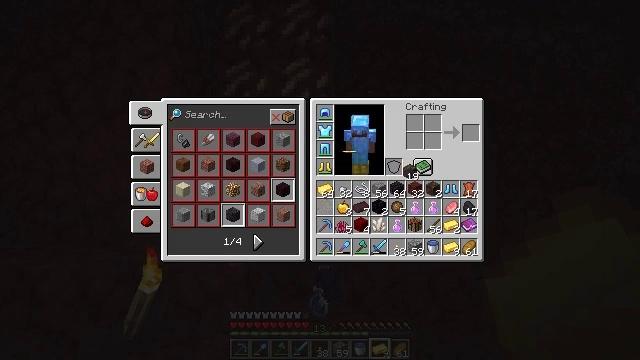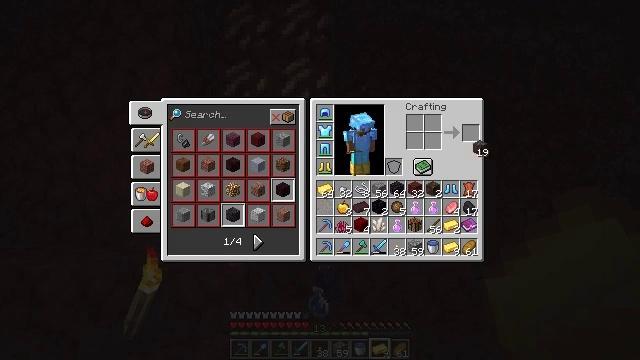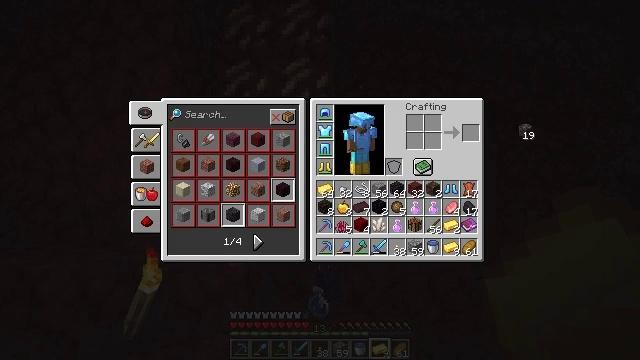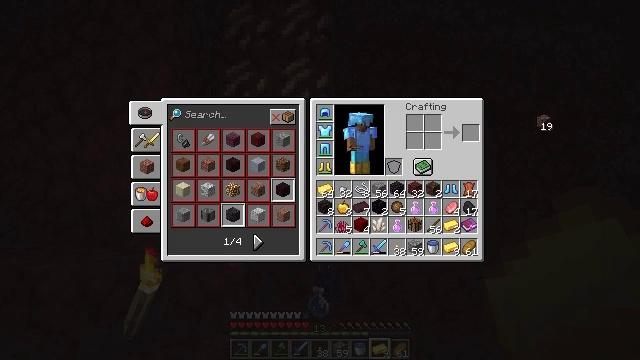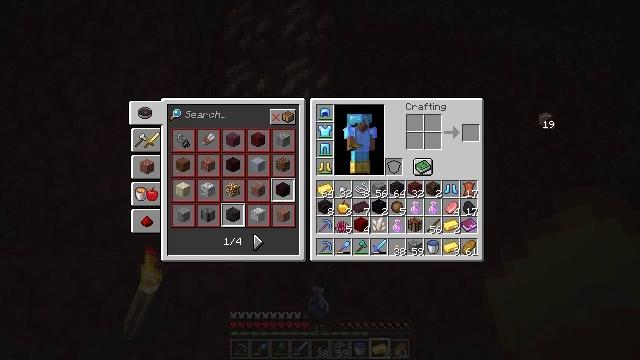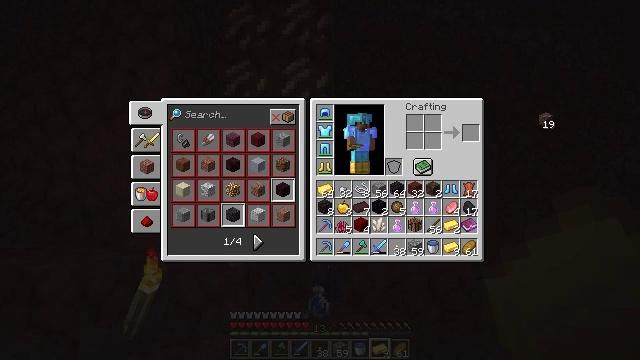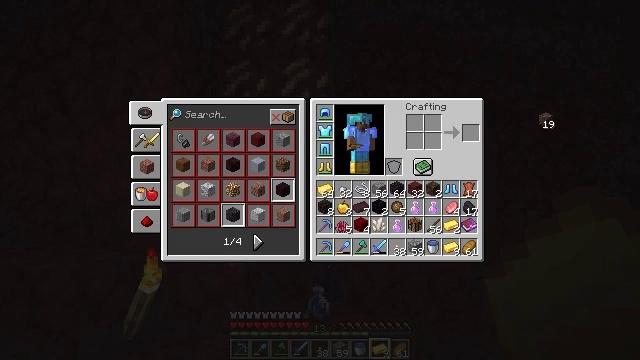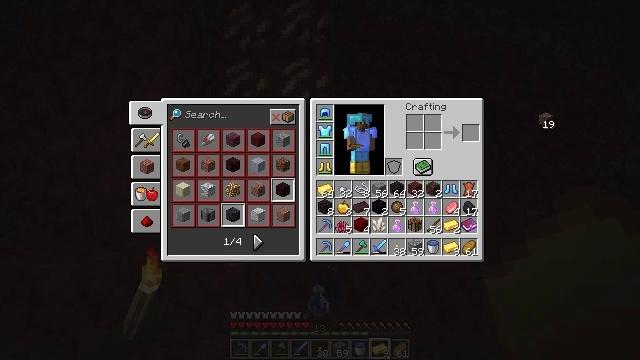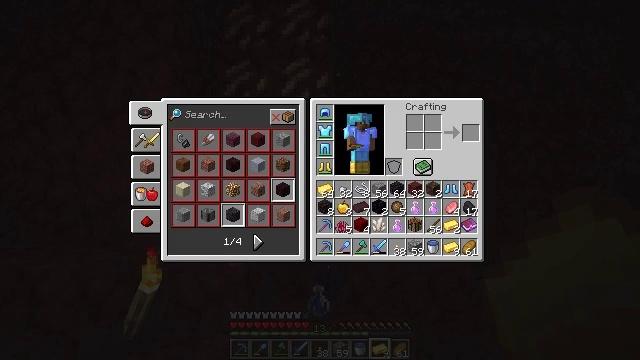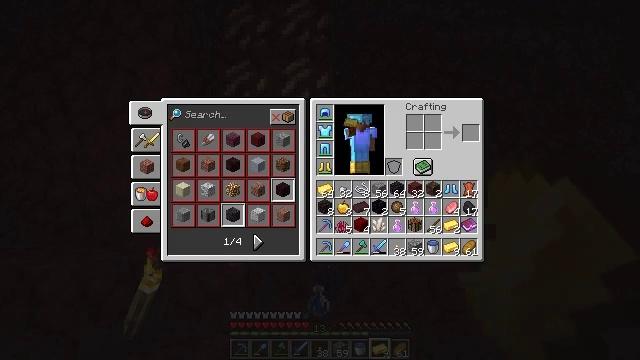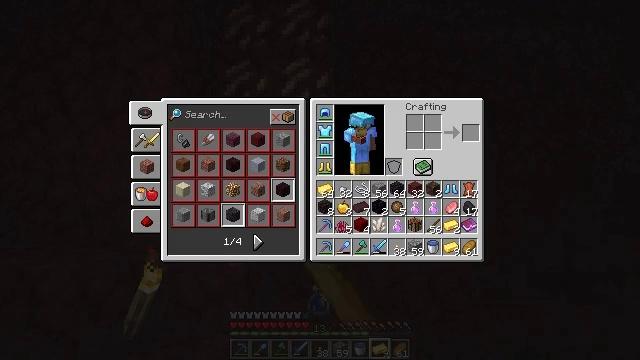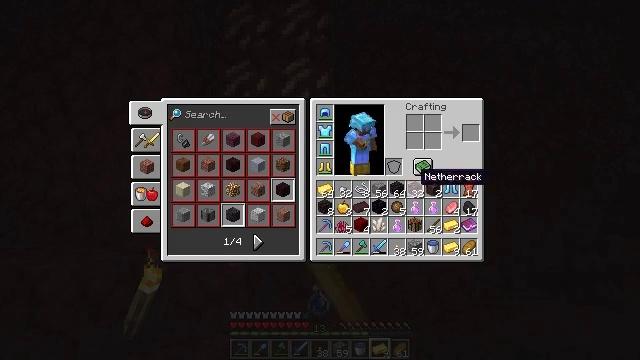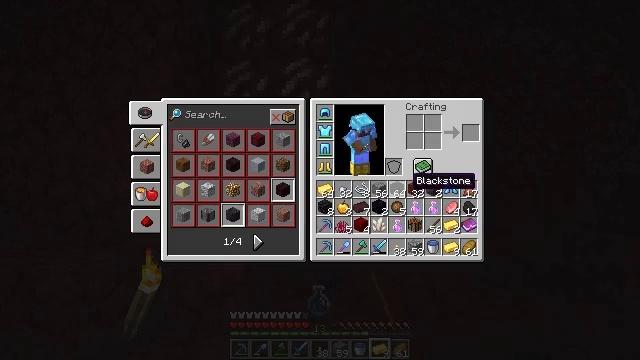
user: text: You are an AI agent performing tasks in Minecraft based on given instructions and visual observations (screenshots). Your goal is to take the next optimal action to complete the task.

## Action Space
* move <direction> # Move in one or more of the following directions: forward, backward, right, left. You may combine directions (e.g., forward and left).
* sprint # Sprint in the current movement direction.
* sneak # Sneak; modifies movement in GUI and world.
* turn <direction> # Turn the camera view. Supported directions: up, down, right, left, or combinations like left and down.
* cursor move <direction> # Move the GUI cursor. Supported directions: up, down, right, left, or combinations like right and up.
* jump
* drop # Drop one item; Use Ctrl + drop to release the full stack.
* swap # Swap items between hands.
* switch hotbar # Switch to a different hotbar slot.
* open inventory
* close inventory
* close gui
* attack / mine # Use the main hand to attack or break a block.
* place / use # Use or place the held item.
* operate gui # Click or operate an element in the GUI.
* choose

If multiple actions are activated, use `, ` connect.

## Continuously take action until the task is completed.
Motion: motion action
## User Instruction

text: Drop a soul sand.
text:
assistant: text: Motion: cursor move right and up
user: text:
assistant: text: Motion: cursor move right and up
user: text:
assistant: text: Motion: cursor move right and up
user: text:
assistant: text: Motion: no_op
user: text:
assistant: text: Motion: operate gui
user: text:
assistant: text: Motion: operate gui
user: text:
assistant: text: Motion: operate gui
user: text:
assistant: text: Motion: cursor move left
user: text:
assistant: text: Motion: cursor move left and down
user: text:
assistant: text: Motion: cursor move left and down
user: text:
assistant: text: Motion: cursor move left and down
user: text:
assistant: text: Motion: cursor move left
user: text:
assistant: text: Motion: no_op